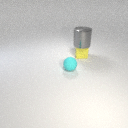
small yellow rubber cube behind small cyan rubber sphere